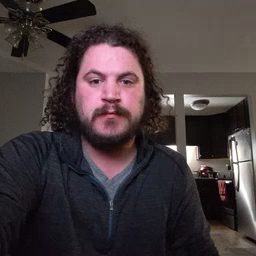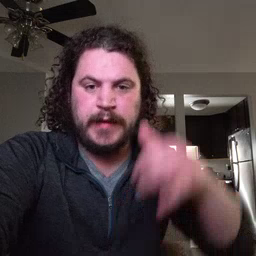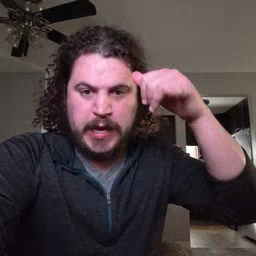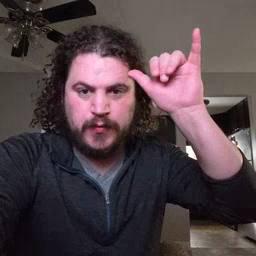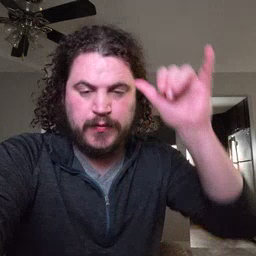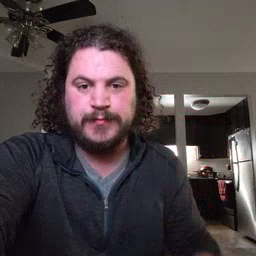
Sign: cow